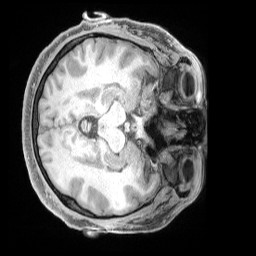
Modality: T1w
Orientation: axial
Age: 36
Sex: male
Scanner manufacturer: siemens
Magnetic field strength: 3 T
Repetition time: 2 s
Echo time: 0.00211 s